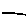
Label: line